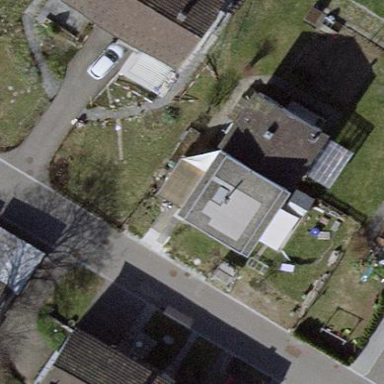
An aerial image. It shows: Building with gabled roof.